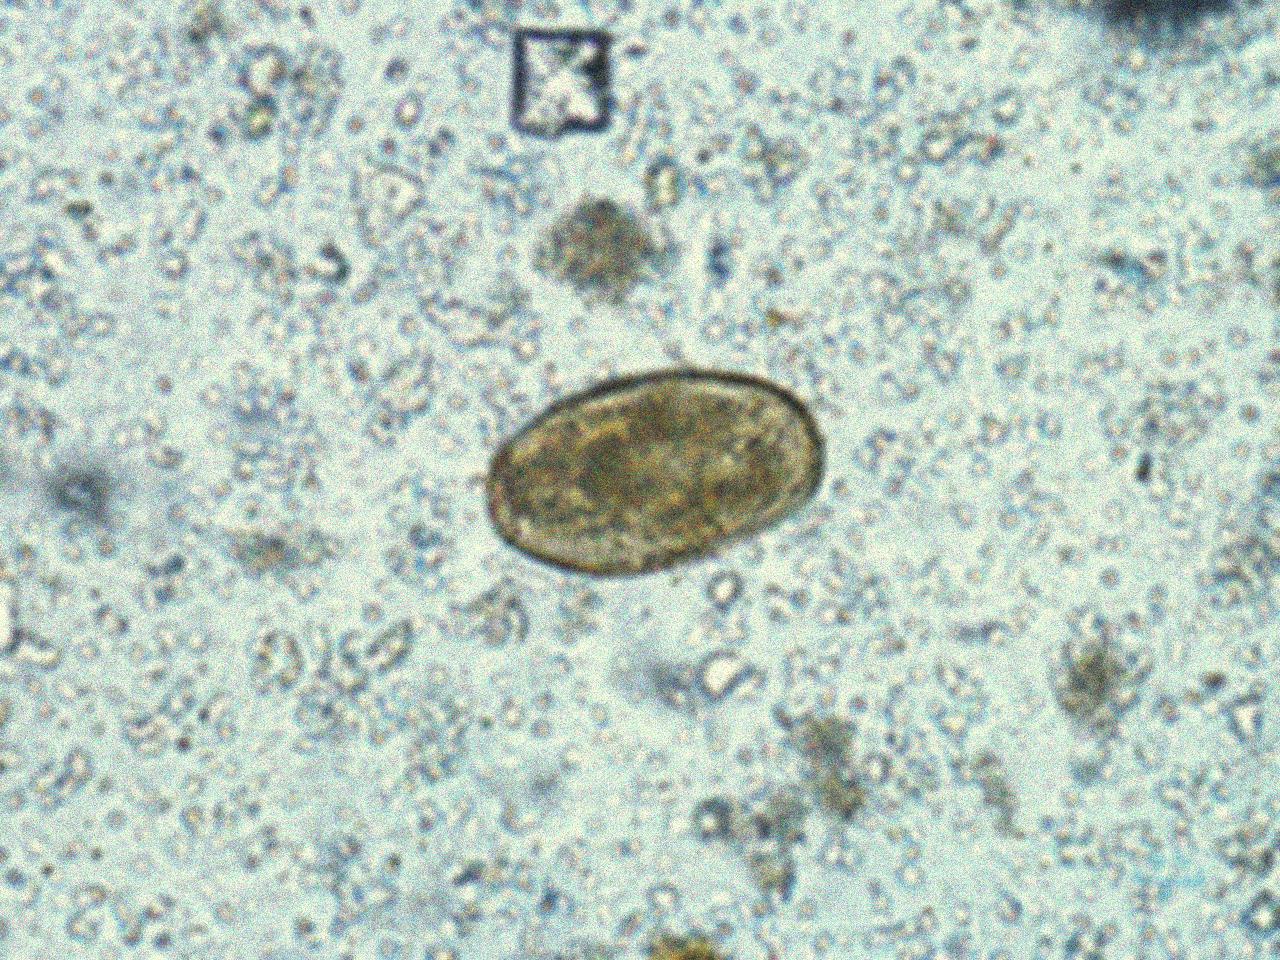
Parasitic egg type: Paragonimus spp